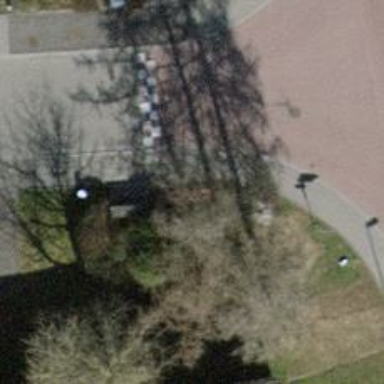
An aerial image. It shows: Red bench.